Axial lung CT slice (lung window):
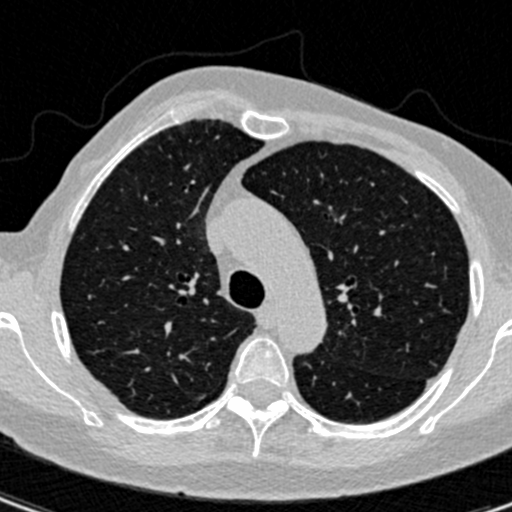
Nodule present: no